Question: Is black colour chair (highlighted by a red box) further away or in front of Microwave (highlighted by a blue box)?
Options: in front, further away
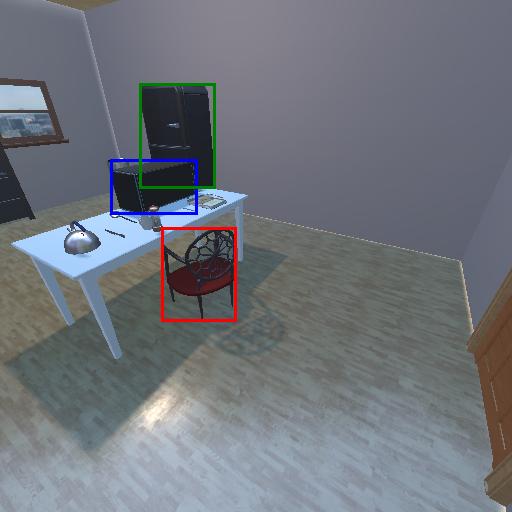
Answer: in front